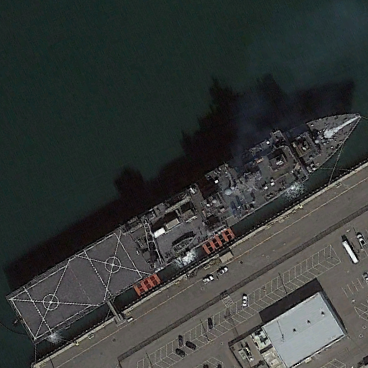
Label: combat